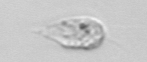
Label: Amoeba